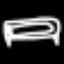
Label: bed